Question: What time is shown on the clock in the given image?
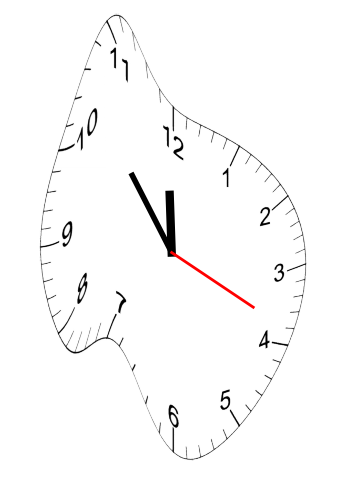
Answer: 11:53:19